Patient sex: F
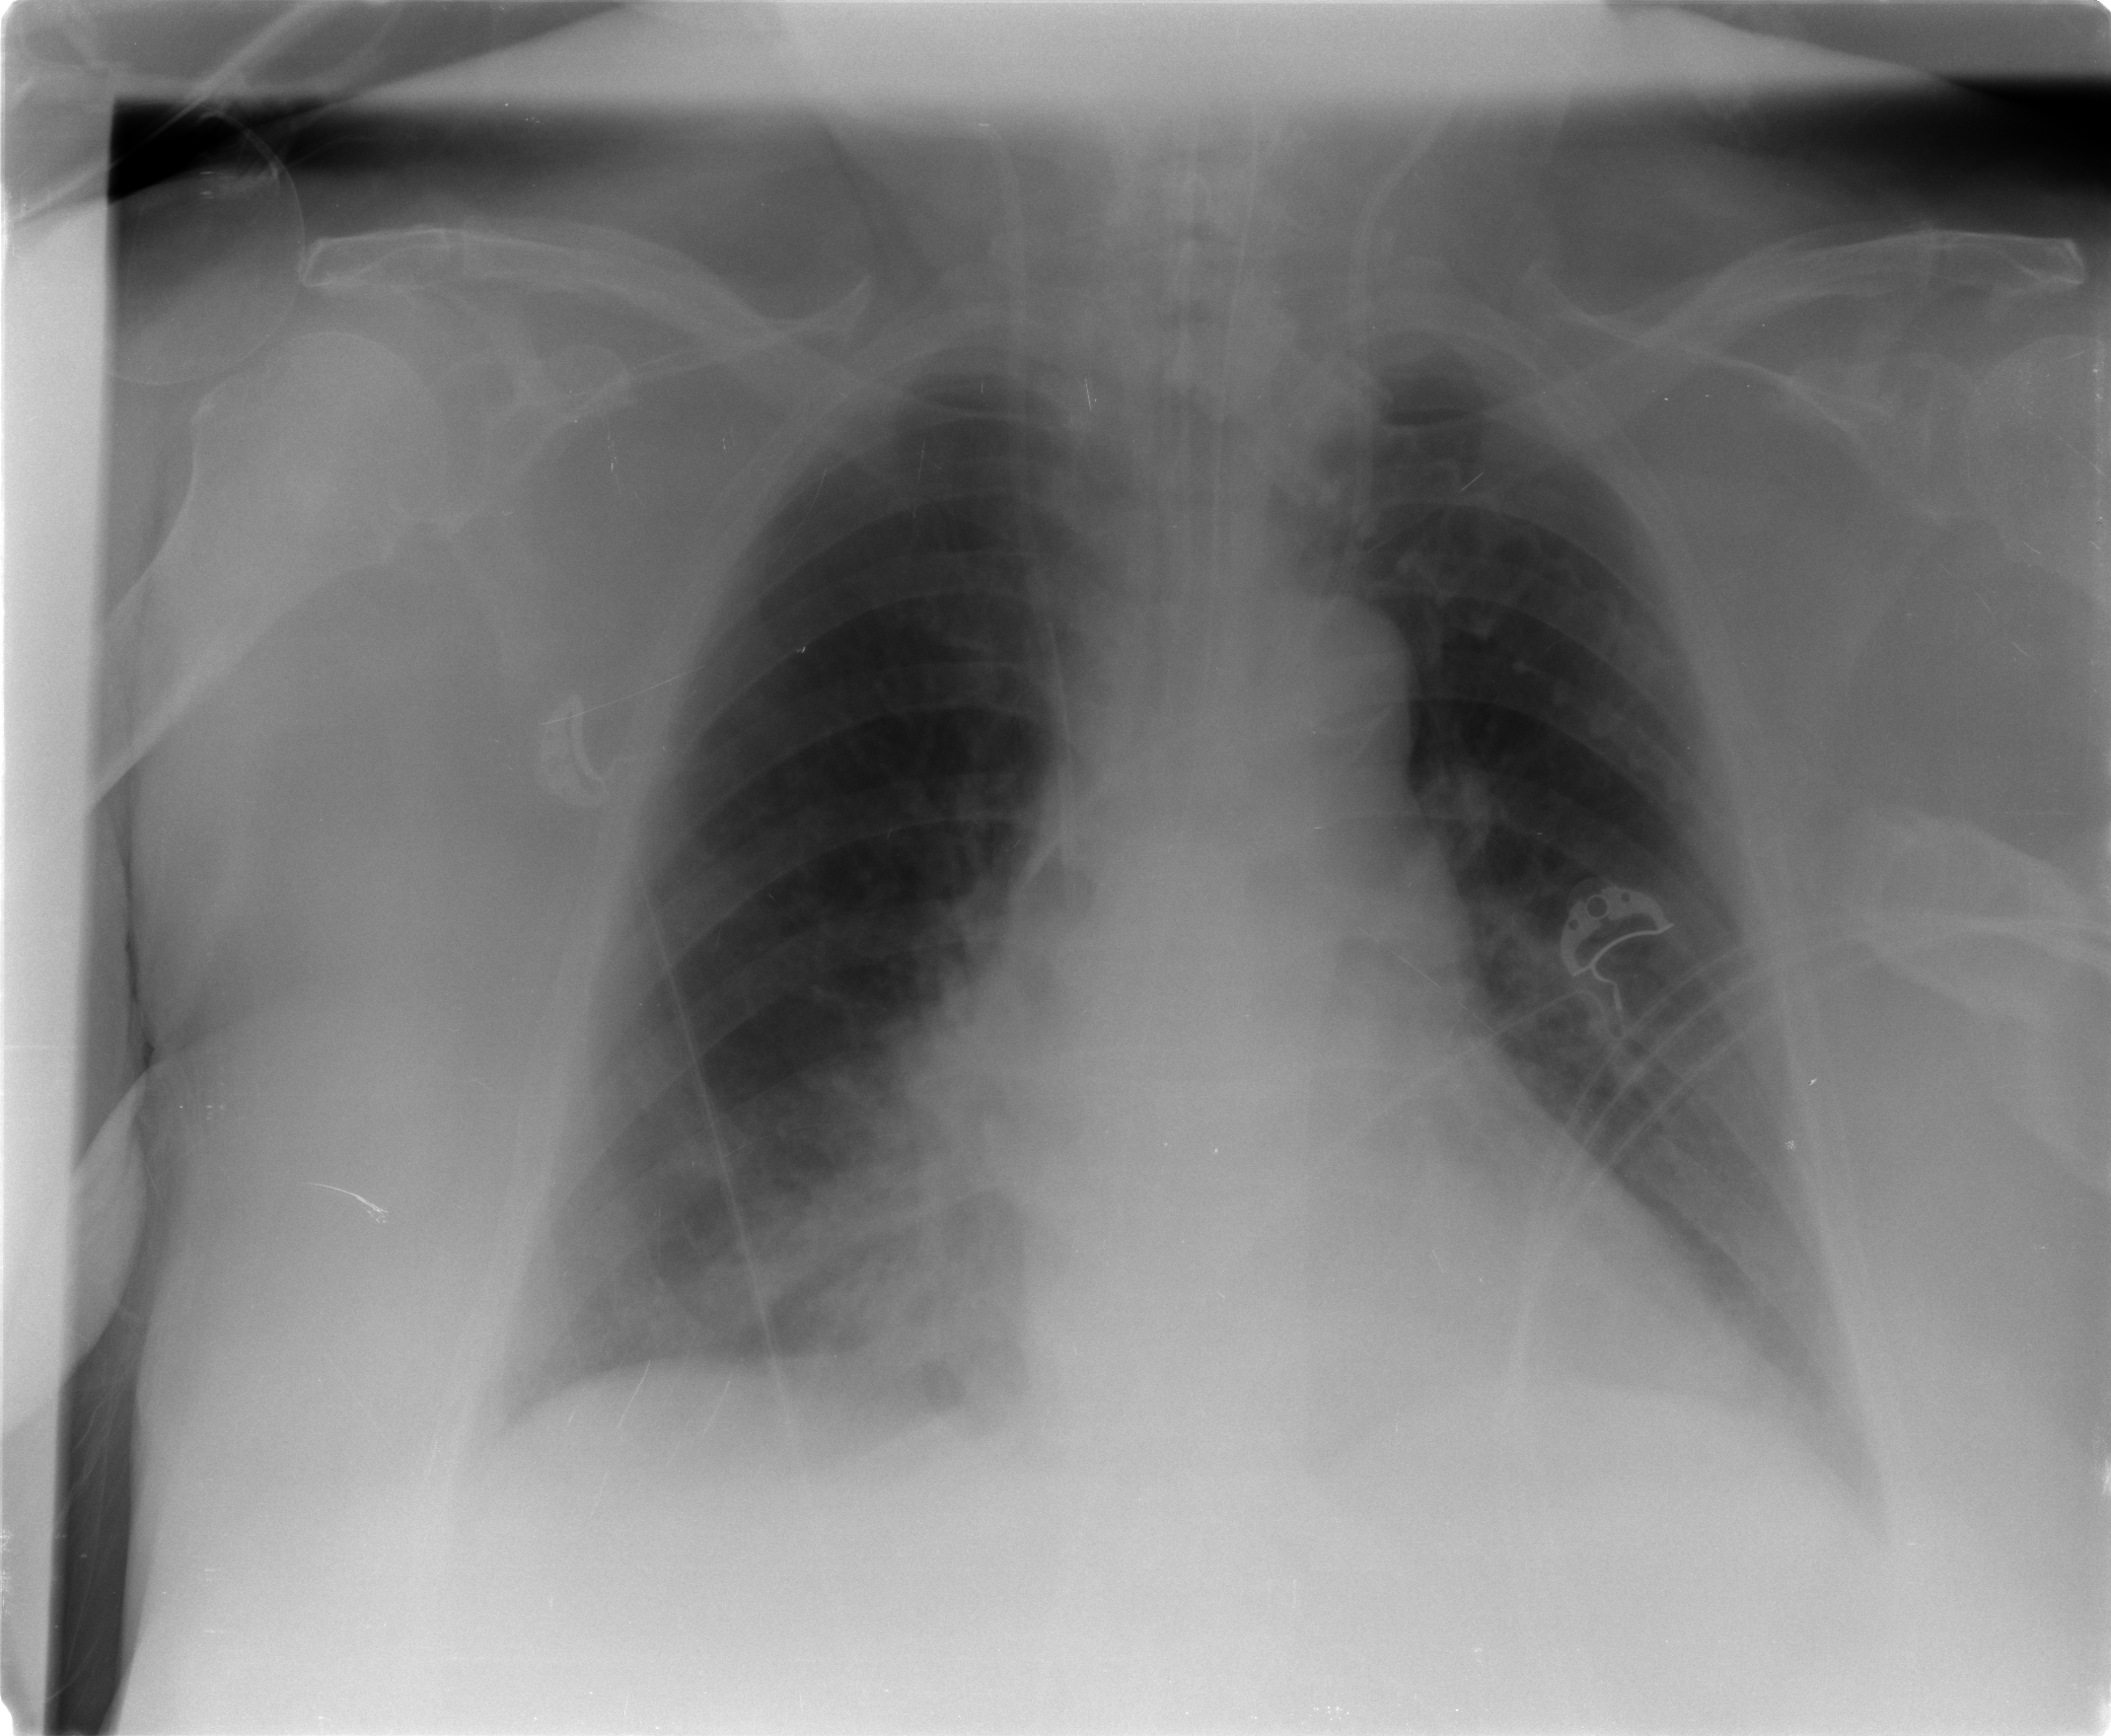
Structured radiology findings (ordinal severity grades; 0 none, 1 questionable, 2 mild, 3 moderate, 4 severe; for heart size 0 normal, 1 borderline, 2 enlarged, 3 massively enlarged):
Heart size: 0
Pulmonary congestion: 2
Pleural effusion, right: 2
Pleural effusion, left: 2
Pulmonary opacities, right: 2
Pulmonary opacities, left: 0
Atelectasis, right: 2
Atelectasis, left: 2